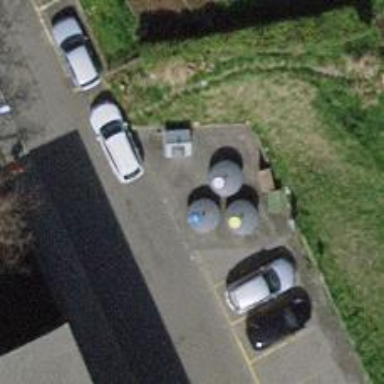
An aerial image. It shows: Recycling container for green waste.